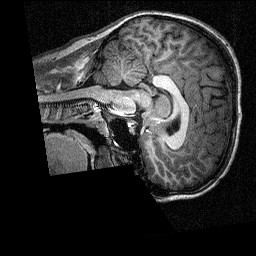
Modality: T1w
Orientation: sagittal